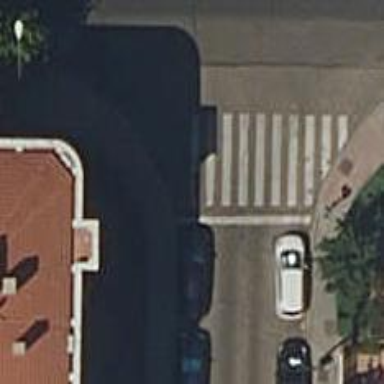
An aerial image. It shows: Asphalt footway with crossing equipped with traffic signals.